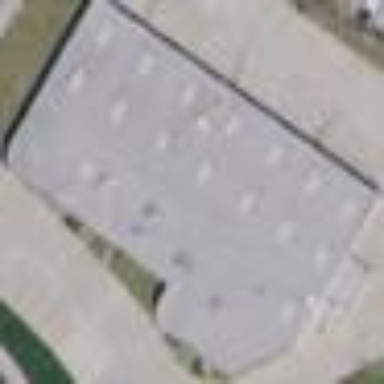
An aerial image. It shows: Industrial building.